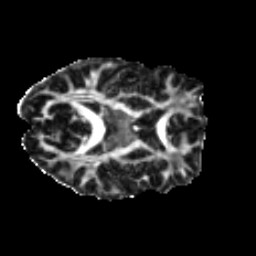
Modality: FA
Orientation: axial
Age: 44
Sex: male
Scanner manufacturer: ge
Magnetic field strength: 3 T
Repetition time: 7.8 s
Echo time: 0.0613 s